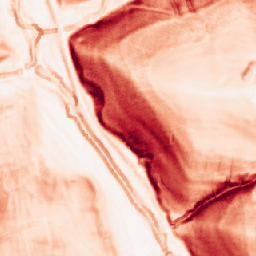
Category: morphological
Decomposition family: morphological_square
Decomposition parameters: operation: gradient
size: 5
Upsampling method: nearest
Upsampling parameters: scale: 8
Upsampling scale: 8